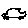
Label: car